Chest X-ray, PA view. Patient: 46 years old, sex F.
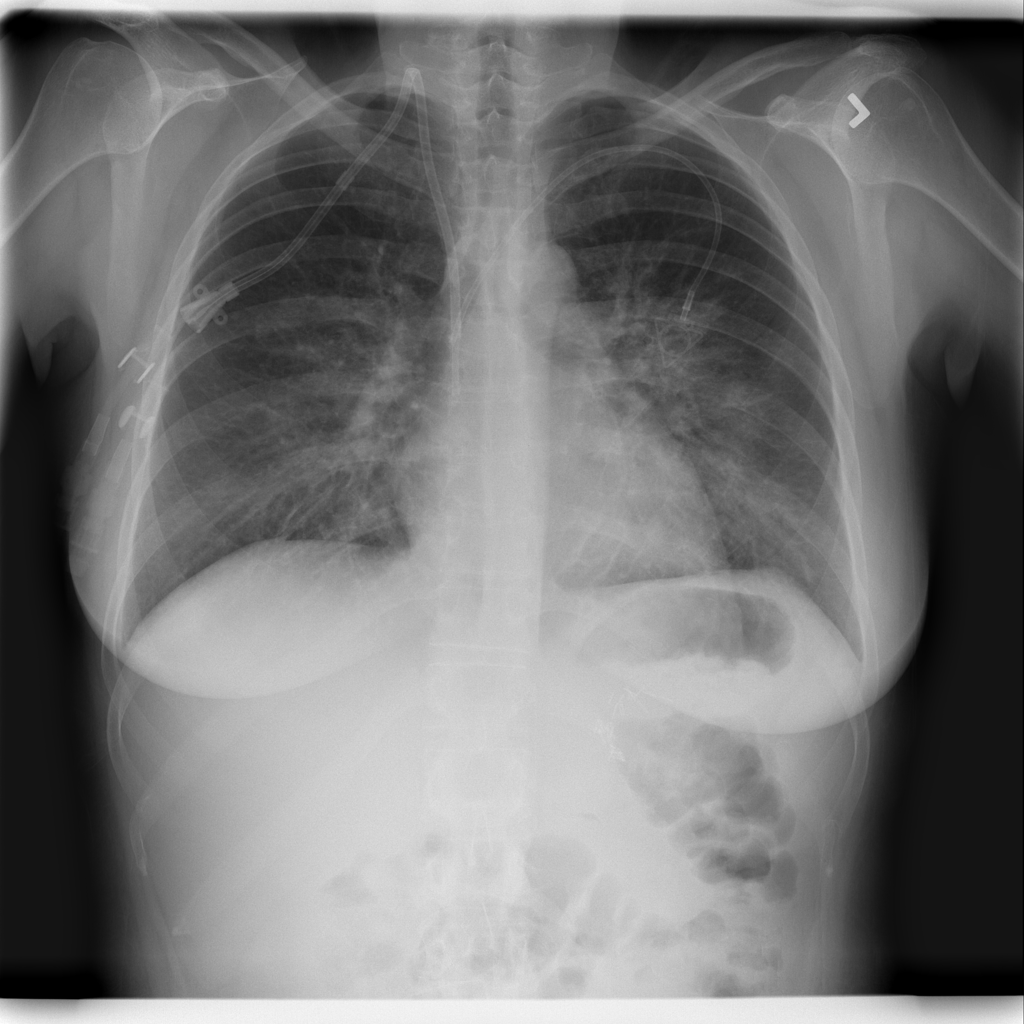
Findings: Infiltration